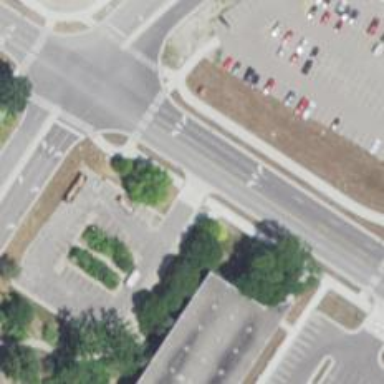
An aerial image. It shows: Crossing on footway.